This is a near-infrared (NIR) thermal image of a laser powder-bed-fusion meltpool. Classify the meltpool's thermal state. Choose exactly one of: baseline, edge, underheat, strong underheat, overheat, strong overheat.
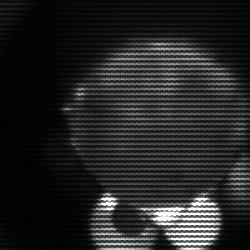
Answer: edge